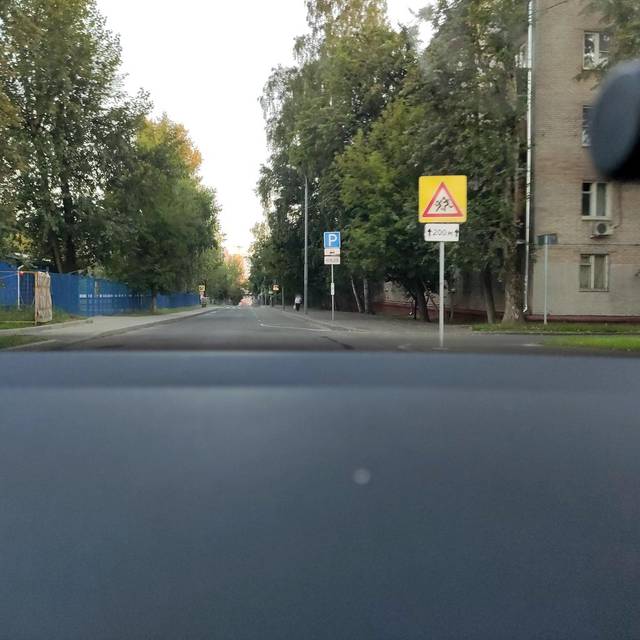
Region: Russia
Coordinates: 55.828, 37.433